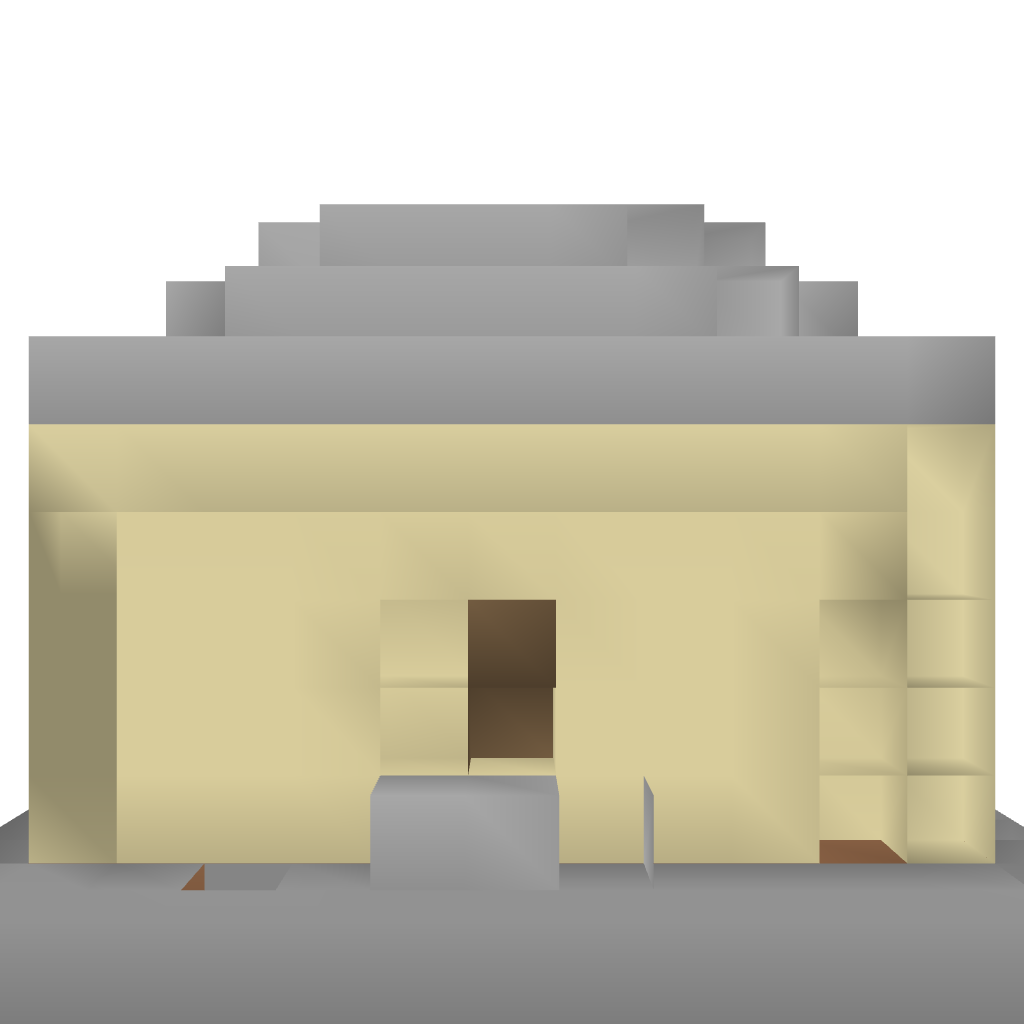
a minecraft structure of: Small Desert House